Question: I'm currently validating the correct order of the content in a Tagged PDF File.
Is there any way to extract the reading order numbers of Tagged PDF Files programmatically?

I've tried converting the tagged PDF to XML but I can't figure out which tags belong to a certain text.
I've tried the following Libraries:
- -
but I can't find any methods that get its reading order numbers.
Is it really possible? Thanks in advance!
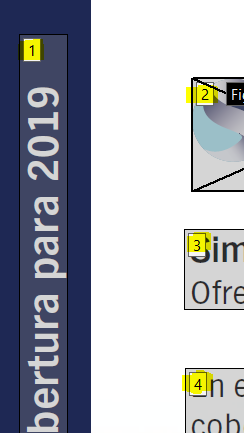
Answer: You can extract the marked content tree of tagged pdf using the <URL>.
If a marked content element does not contain an MCID (like pagination elements), the MCID is set to -1.
Each 'MarkedContentElement' will contain the letters, images and paths that belong to it:
'''
using UglyToad.PdfPig;
[...]
using (PdfDocument document = PdfDocument.Open(pathToFile))
{
for (int p = 0; p < document.NumberOfPages; p++)
{
var page = document.GetPage(p + 1);
// extract the page's marked content
var markedContents = page.GetMarkedContents();
var orderedMarkedContents = markedContents
.OrderBy(mc => mc.MarkedContentIdentifier);
foreach (var mc in orderedMarkedContents)
{
// do something
}
}
}
'''
If you want to extract the result to XML, you can have a look at the 'PageXmlTextExporter' class. Have a look at the <URL> for more information on 'ITextExporter' and 'IReadingOrderDetector'.
Note: I am an active contributer to this library.